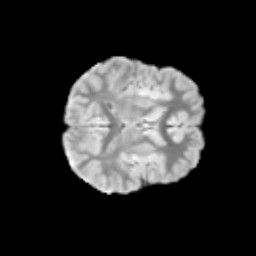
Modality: T2w
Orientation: axial
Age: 9
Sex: female
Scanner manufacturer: siemens
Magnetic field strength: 3 T
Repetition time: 3.8 s
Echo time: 0.07 s